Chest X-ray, PA view. Patient: 14 years old, sex F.
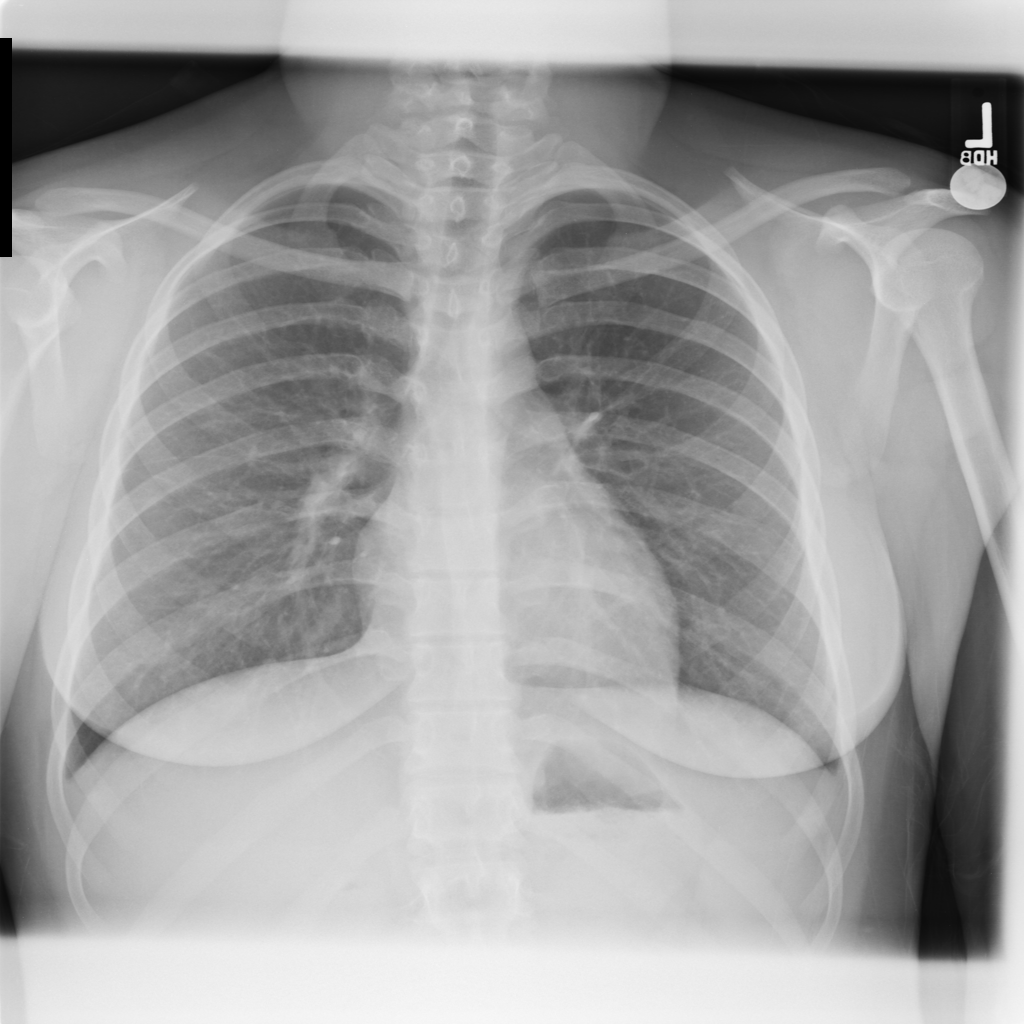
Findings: No Finding